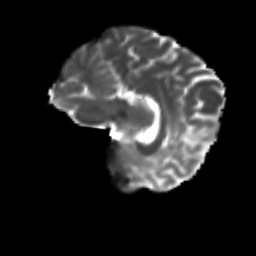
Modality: T2w
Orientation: sagittal
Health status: ill
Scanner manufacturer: siemens
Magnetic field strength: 3 T
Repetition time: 6.7 s
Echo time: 0.1 s